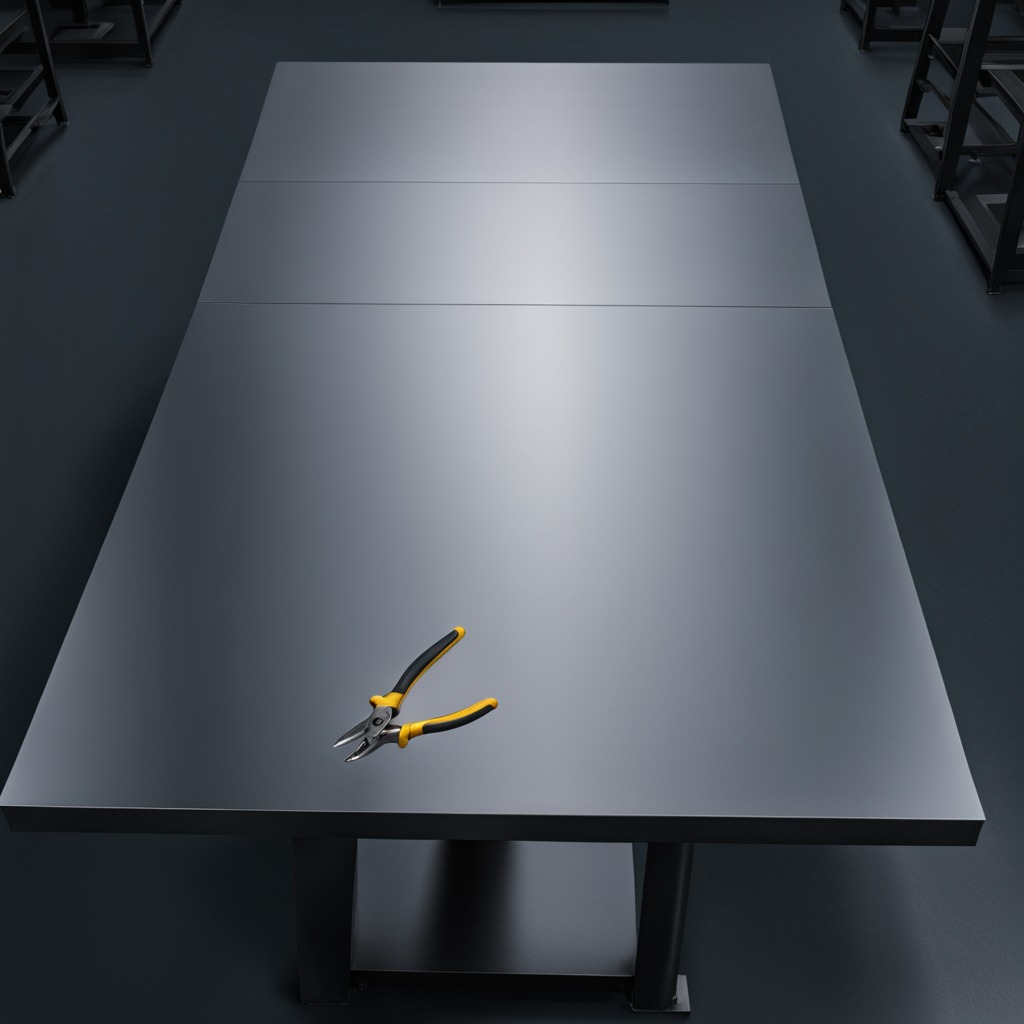
A plier is lying on the tabletop in the basement.